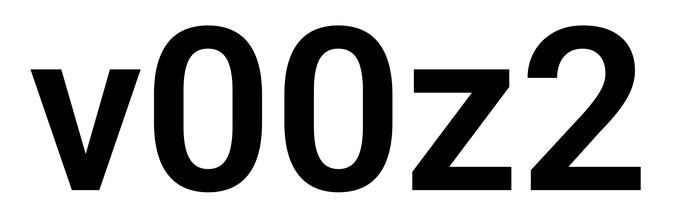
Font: Roboto_SemiBold